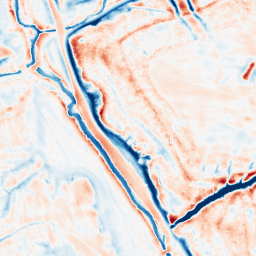
Category: edge_preserving
Decomposition family: bilateral
Decomposition parameters: d: 21
sigma_color: 75
sigma_space: 50
Upsampling method: sinc_hamming
Upsampling parameters: scale: 2
kernel_size: 4
Upsampling scale: 2